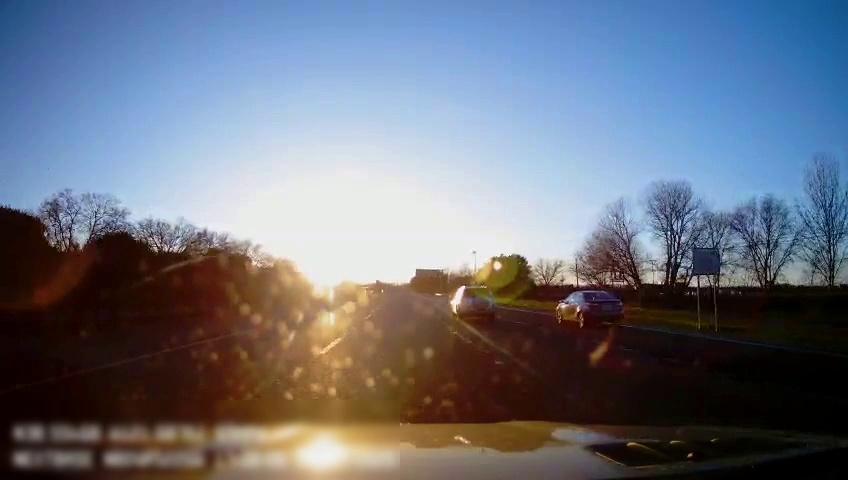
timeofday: Day
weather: Sunny
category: Drivable Space
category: Vehicles | Car
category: Vehicles | SUV
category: Lanes | Alternate Lane
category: Lanes | Current Lane
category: Lanes | Current Lane
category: Lanes | Alternate Lane
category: Lanes | Alternate Lane
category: Traffic | Signs
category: Traffic | Signs